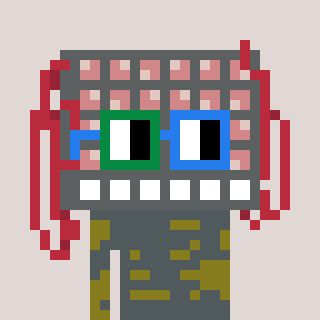
a pixel art character with square green and blue glasses, a turing-shaped head and a gunk-colored body on a warm background